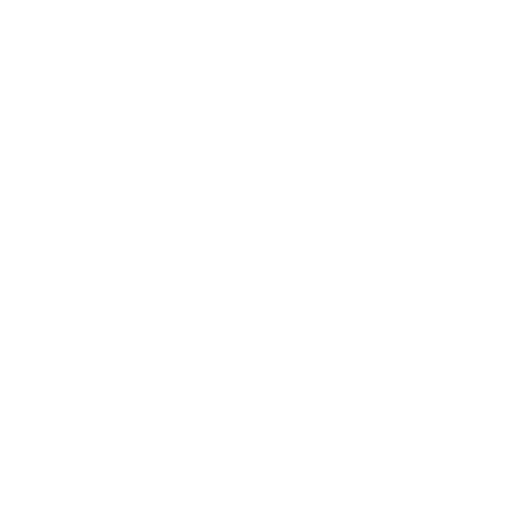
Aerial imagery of valley in Nevada named The Aqueduct containing shrub, barren land, low intensity development, medium intensity development, and open development